Interaction volume radius: 5 \u00c5
Interaction volume height: 25 \u00c5
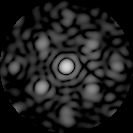
Disorder parameter: 0.5887